Interaction volume radius: 5 \u00c5
Interaction volume height: 20 \u00c5
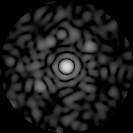
Disorder parameter: 0.8425